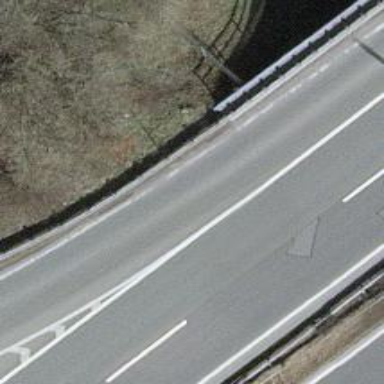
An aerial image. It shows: Asphalt motorway link.